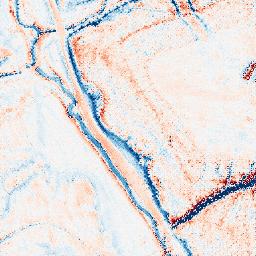
Category: edge_preserving
Decomposition family: bilateral
Decomposition parameters: d: 21
sigma_color: 50
sigma_space: 100
Upsampling method: regularized
Upsampling parameters: scale: 2
lambda_reg: 0.1
Upsampling scale: 2